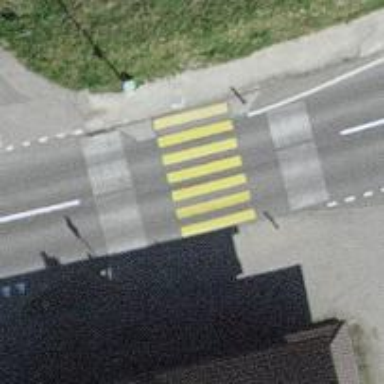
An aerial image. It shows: Uncontrolled zebra crossing on the road.